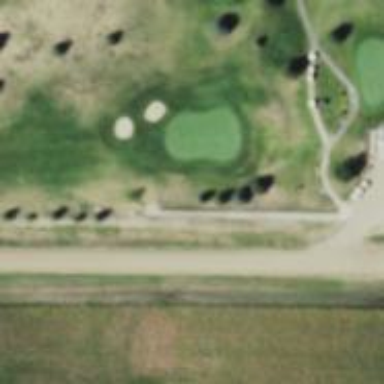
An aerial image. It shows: Path designated for golf carts.